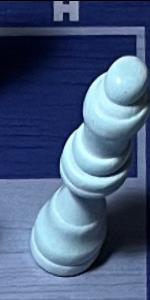
Label: Queen_White